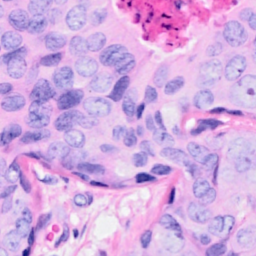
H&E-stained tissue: Breast